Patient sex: F
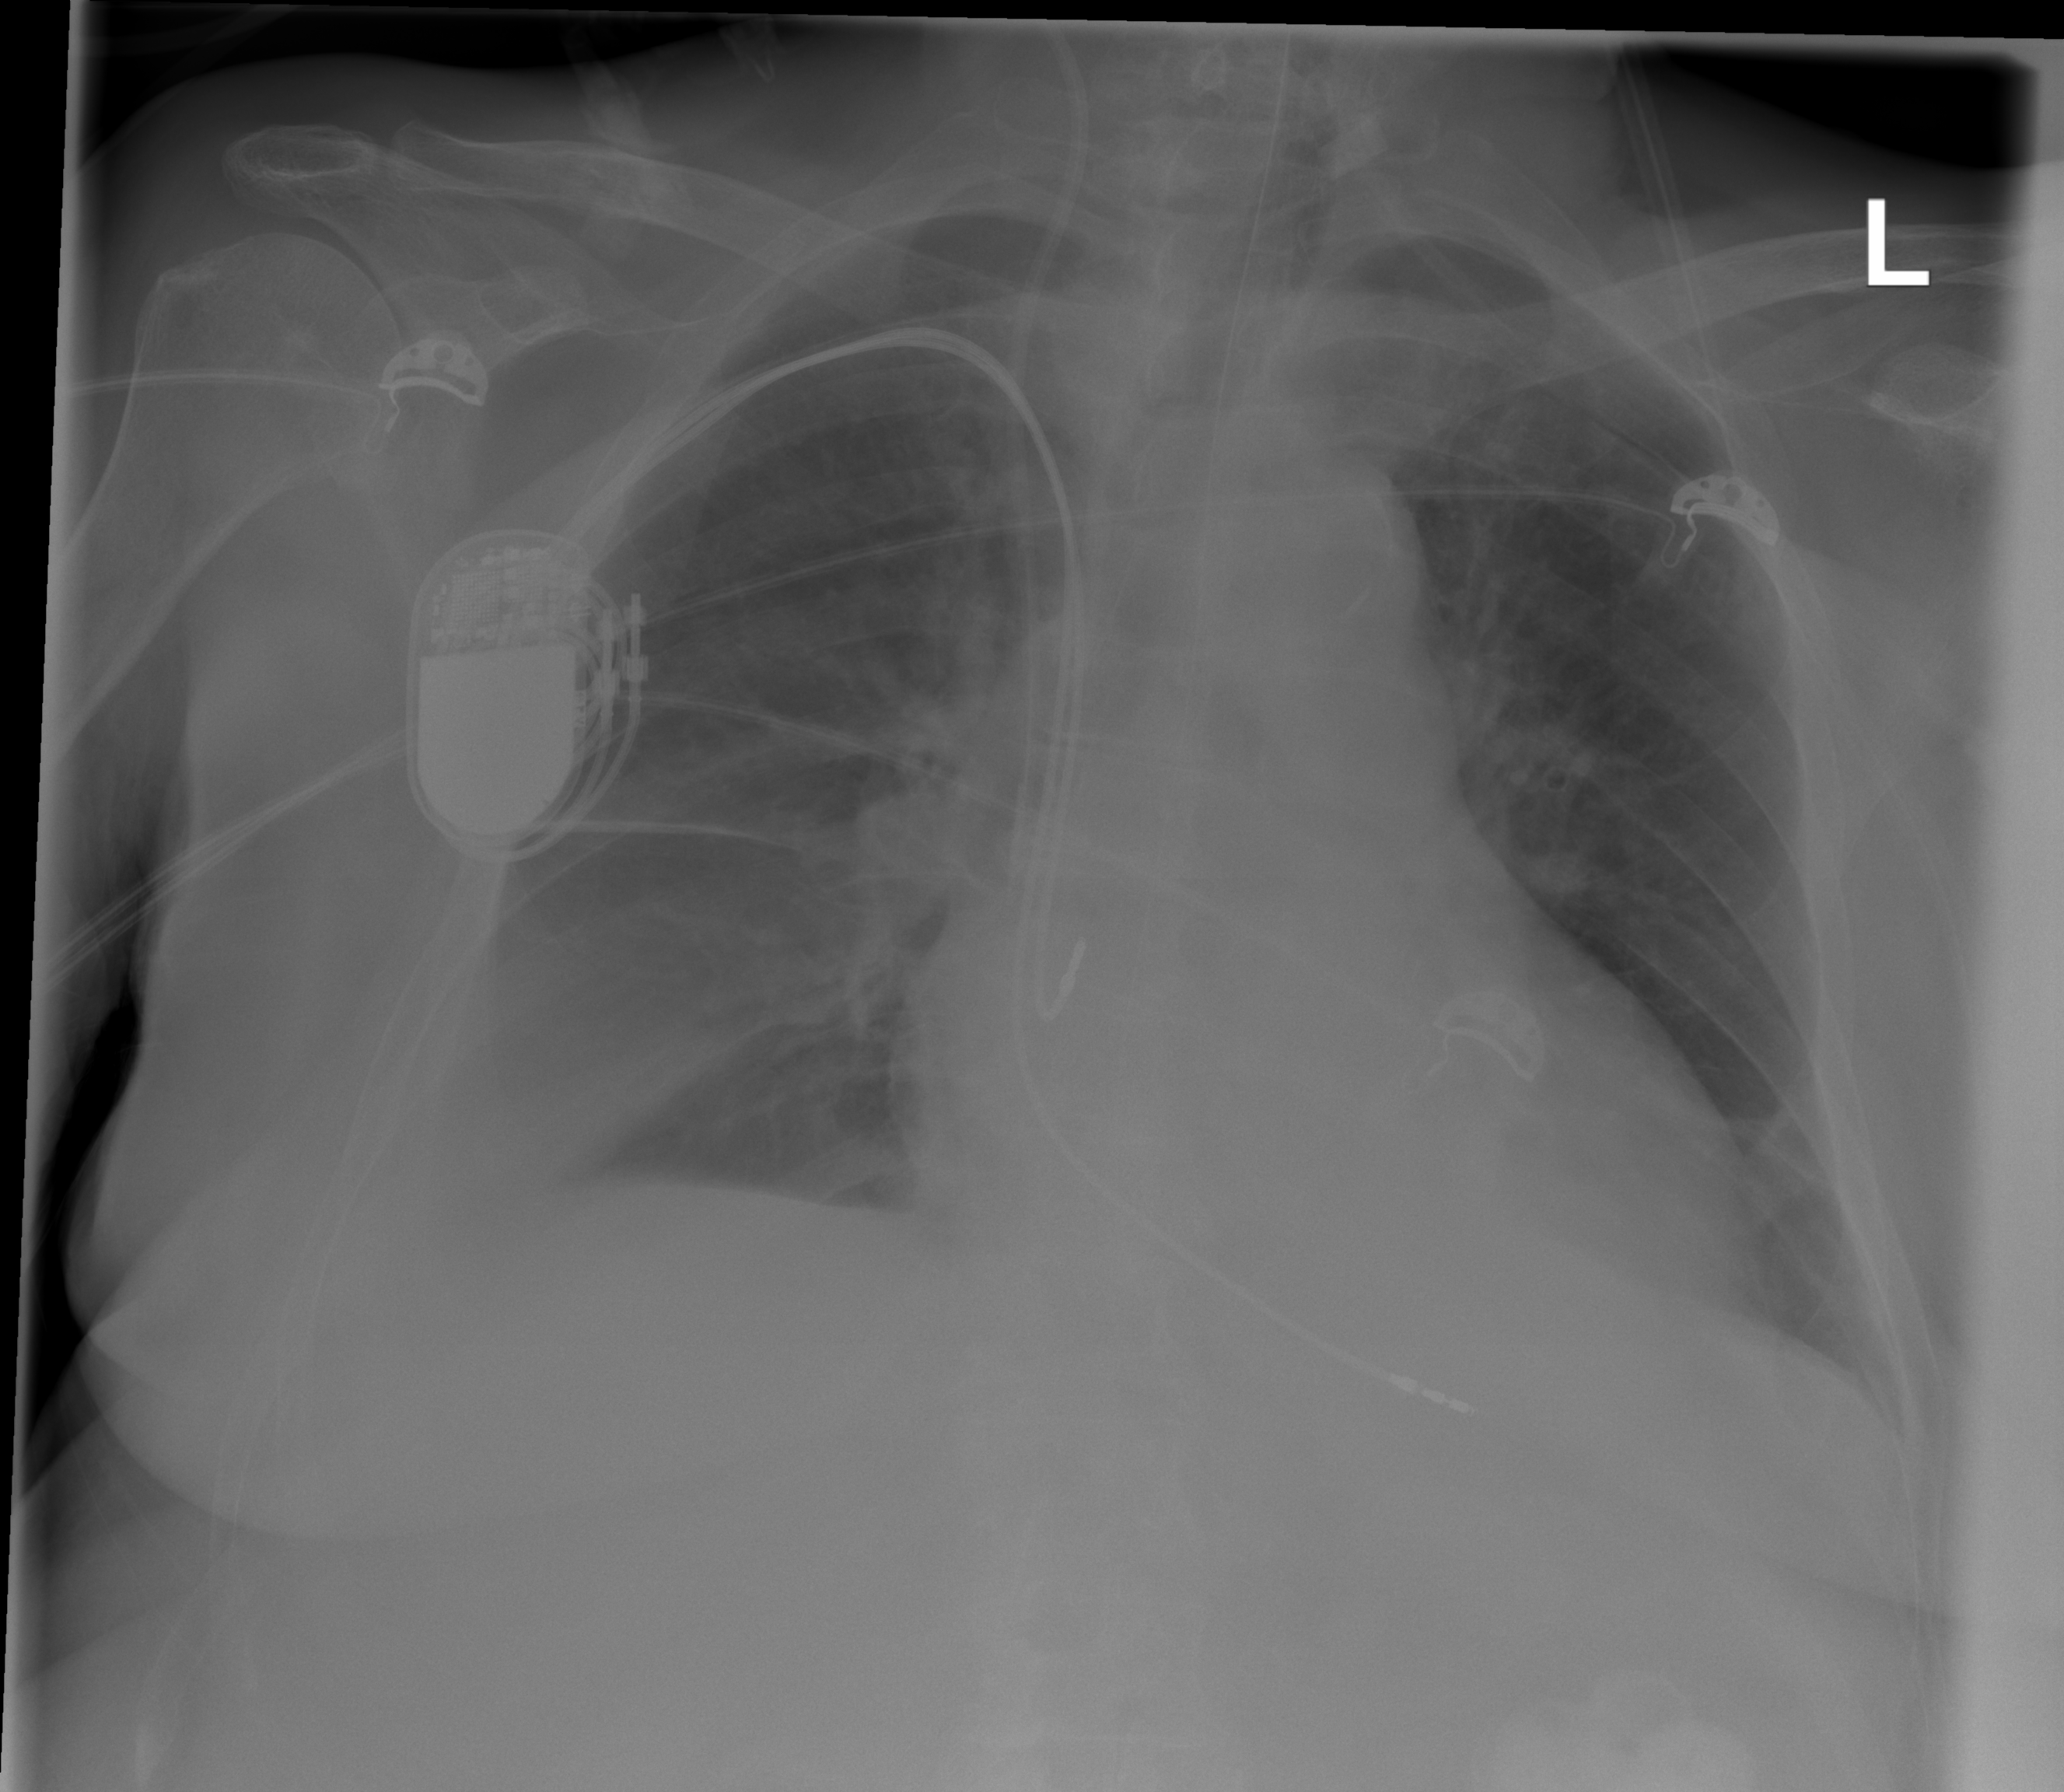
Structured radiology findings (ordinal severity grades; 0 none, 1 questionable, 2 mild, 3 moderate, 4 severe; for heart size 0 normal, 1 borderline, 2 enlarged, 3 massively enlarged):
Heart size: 2
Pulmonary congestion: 1
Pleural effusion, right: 2
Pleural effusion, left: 0
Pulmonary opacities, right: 0
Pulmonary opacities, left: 0
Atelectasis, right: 2
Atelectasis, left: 0